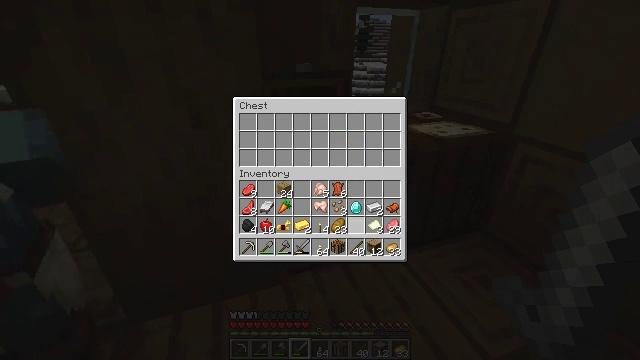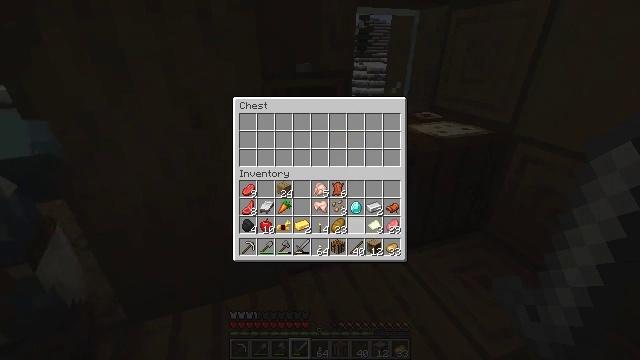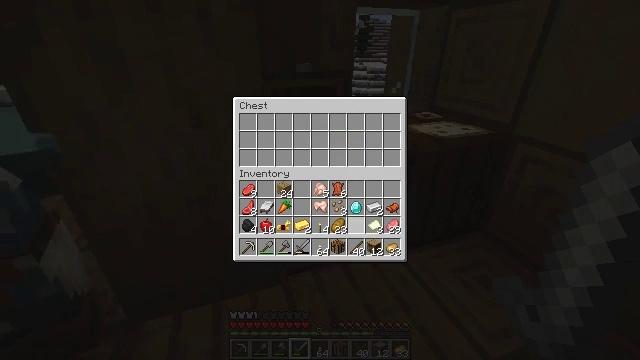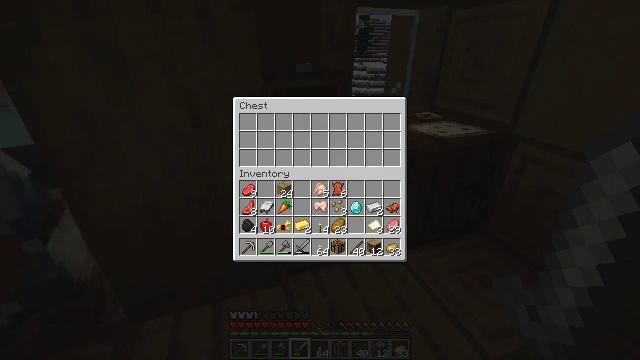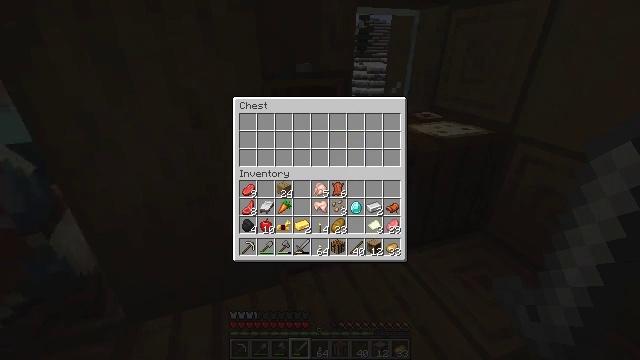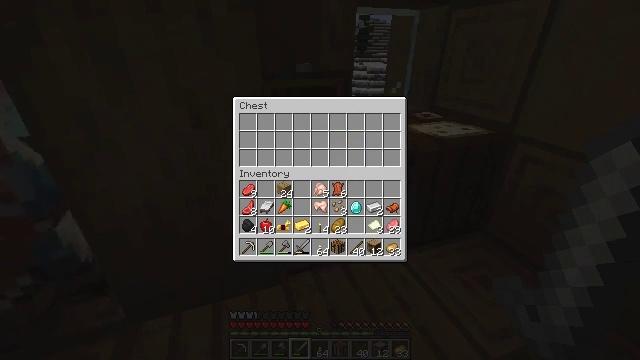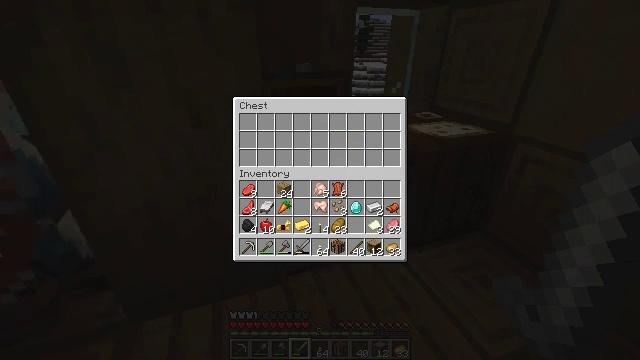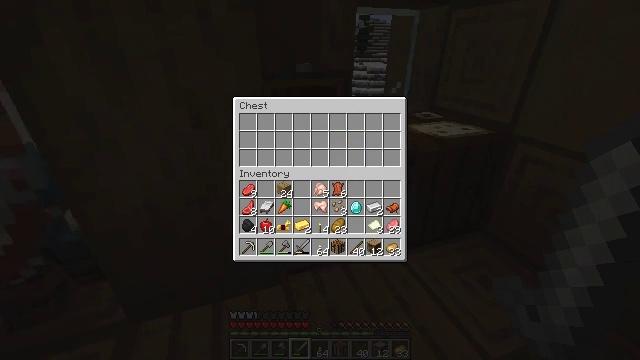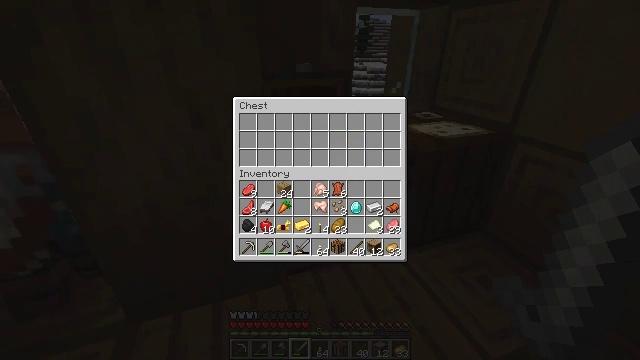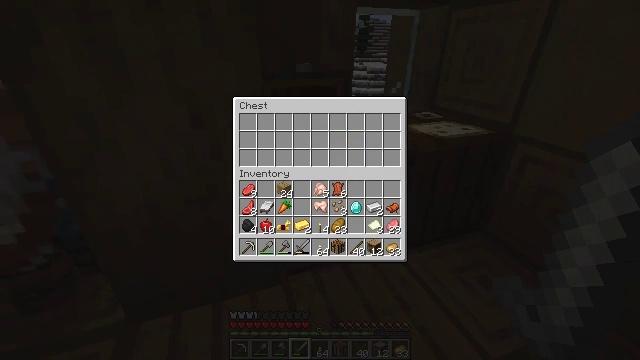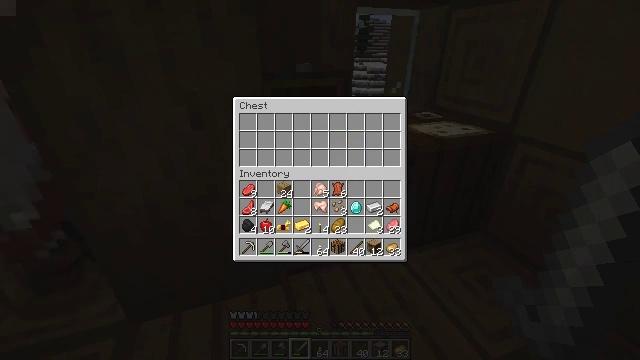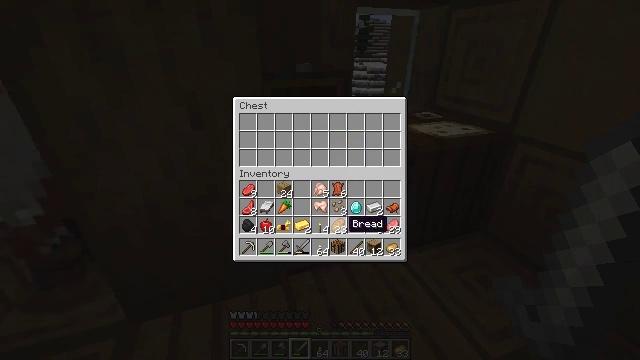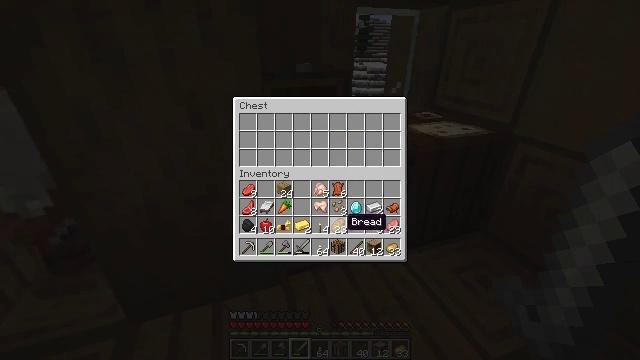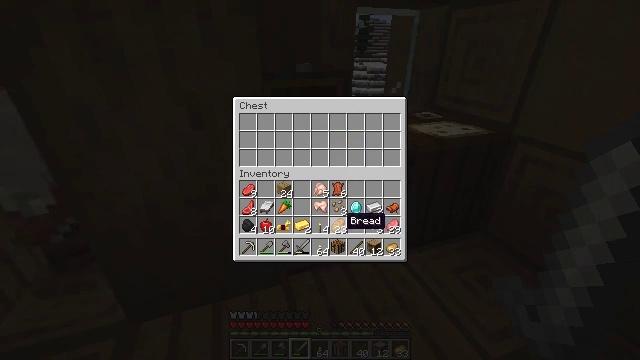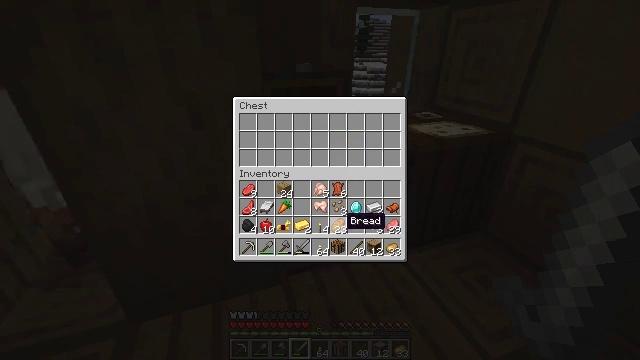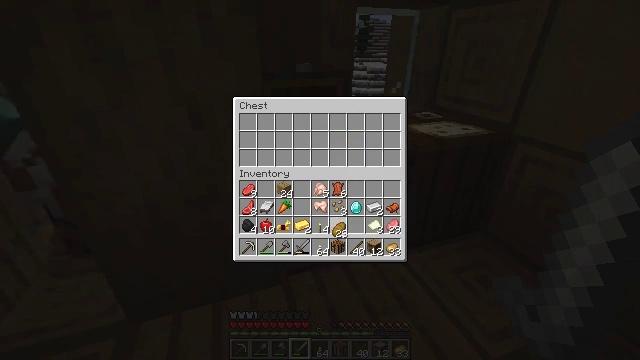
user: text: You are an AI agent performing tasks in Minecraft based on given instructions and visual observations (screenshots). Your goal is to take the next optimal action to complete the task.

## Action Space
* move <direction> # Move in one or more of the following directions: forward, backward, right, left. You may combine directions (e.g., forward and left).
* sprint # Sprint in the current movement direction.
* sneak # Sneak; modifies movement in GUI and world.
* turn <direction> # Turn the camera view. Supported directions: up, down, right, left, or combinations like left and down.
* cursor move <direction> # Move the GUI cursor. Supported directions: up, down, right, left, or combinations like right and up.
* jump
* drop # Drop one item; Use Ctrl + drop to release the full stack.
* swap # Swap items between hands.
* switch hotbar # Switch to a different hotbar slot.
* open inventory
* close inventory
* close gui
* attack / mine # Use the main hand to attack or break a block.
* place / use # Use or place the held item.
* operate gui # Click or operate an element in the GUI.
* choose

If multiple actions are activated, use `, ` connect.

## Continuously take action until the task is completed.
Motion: motion action
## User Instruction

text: Gather spruce leaves to collect foliage.
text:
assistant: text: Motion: sneak, cursor move down
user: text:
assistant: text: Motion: no_op
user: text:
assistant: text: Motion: no_op
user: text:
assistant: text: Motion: no_op
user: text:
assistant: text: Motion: no_op
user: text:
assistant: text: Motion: no_op
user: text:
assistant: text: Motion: no_op
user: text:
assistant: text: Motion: no_op
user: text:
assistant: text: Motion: operate gui
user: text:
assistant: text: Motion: operate gui
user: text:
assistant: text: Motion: no_op
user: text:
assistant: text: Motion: no_op
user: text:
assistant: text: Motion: no_op
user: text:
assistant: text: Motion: no_op
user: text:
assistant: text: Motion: operate gui
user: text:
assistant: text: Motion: operate gui
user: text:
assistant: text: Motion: cursor move right
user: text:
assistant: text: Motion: cursor move right and down
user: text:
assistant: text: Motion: cursor move right
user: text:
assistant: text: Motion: no_op
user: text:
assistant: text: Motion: no_op
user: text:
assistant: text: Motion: no_op
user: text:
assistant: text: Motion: operate gui
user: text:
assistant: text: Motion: operate gui
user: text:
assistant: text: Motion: operate gui
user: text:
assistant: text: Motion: no_op
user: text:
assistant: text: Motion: cursor move left and up
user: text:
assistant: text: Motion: cursor move left
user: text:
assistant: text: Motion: no_op
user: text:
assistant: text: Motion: no_op